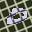
Label: 0